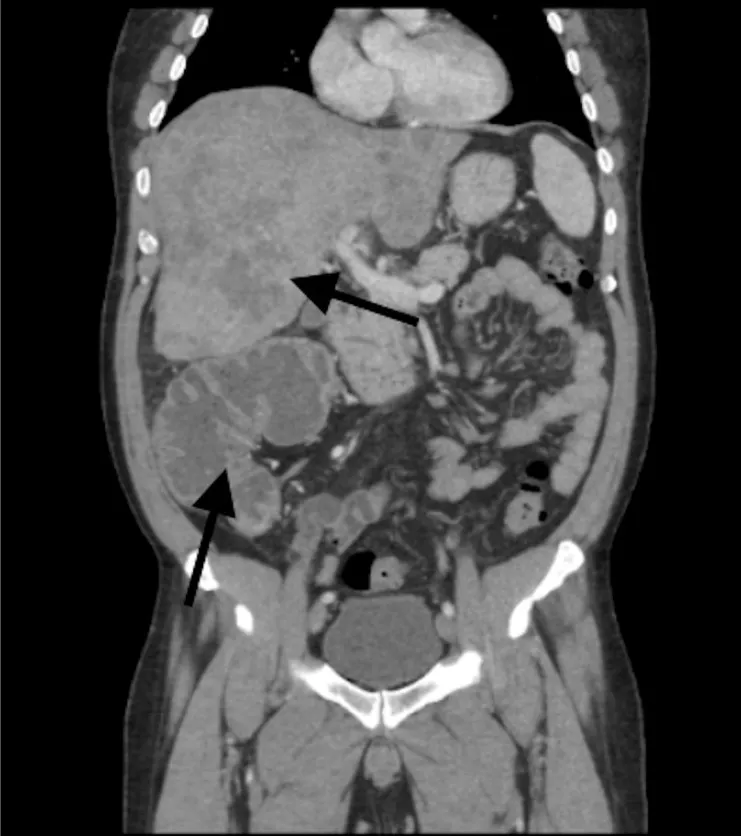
CT abdomen and pelvis with contrast, coronal view, demonstrating large bowel obstruction in the transverse colon and liver metastases.
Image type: radiology (ct)